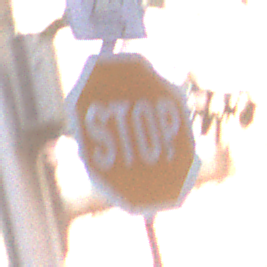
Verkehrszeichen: Stop
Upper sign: RichtungsangabeDurchPfeile9
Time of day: MorningAfternoon
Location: Outdoor (Urban)
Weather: PartlyCloudy
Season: NotSpecified
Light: Natural